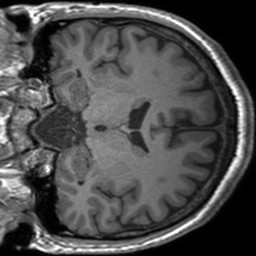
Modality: T1w
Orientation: coronal
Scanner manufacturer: siemens
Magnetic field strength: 3 T
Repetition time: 1.54 s
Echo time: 0.00234 s